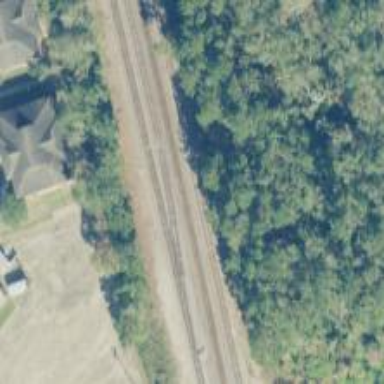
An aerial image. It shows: Railway siding for service.